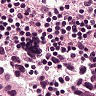
Metastatic tissue present: yes